Field crop: maize
Growth stage: 2
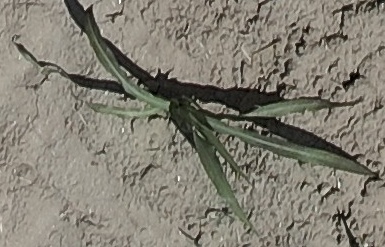
Species: sorghum